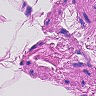
Metastatic tissue present: no